Question: : How to efficiently query and update entities having relationships to other entities?
Here's an interesting data modeling scenario with two tables that has been puzzling me:
'''
Entities { ID, Name, ScalarValue }
ComponentEntities { AggregateEntityID, ComponentEntityID, quantity }
'''
'AggregateEntityID' and 'ComponentEntityID' are foreign keys to the 'Entities' table.
'''
Drinks { ID, Name, Alcohol% }
DrinkIngredients { CocktailID, IngredientID, amount }
Drinks { 1, "Vodka", 40% }
Drinks { 2, "Tomato juice", 0% }
Drinks { 3, "Tabasco", 0% }
Drinks { 4, "Bloody mary", - }
DrinkIngredients { 4, 1, 0.2 } // Bloody mary has 0.2*Vodka
DrinkIngredients { 4, 2, 0.7 } // Bloody mary has 0.7*Tomato juice
DrinkIngredients { 4, 3, 0.1 } // Bloody mary has 0.1*Tabasco
'''
If we wanted to get Bloody Mary's alcohol contents, we would 'SELECT * FROM DrinkIngredients WHERE CocktailID == 4'.
Pretty standard; nothing weird there. Lisa likes to make it a bit sweeter by adding some Passion to it:
'''
Drinks { 6, "Passion", 13% }
Drinks { 7, "Bloody Mary Pink", - }
DrinkIngredients { 7, 4, 0.8 } // Bloody Mary Pink has 0.8*Bloody Mary
DrinkIngredients { 7, 6, 0.2 } // Bloody Mary Pink has 0.2*Passion
'''
Lisa's mum has been tasting these for so long that she believes she has found the ultimate blend between the two:
'''
Drinks { 8, "Bloody Milf", - }
DrinkIngredients { 8, 4, 0.45 } // Bloody Milf has 0.45*Bloody Mary
DrinkIngredients { 8, 7, 0.55 } // Bloody Milf has 0.55*Bloody Mary Pink
'''
Add couple more of these levels and we have a deep relational recursion. The only restriction is that entity cannot consist of itself.
This seem to form a <URL>.
RDBMS: One way to "cache" the data would be to calculate relevant data and store it in the Entity itself (or perhaps in another table). In the example above, the alcohol content for Bloody Mary would calculated once when it's created and stored in its Alcohol% field. In this case, updates become expensive because we have to update every drink (along with the whole dependency hierarchy) consisting of the updated one.
## Questions
RDBMS: Is there a better way to get to the leaf values (drinks that don't consist of other ones) than getting the "parent" drink until a leaf drink is reached?
Both, RDBMS and NoSQL, have a problem with this: one way or the other.
Bottom-line: is this even practical and feasible?

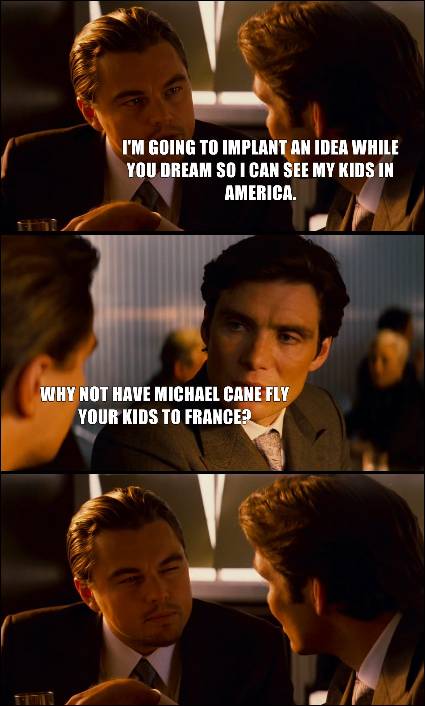
Answer: "RDBMS: Is there a better way to get to the leaf values (drinks that don't consist of other ones) than getting the "parent" drink until a leaf drink is reached?"
Don't understand this. Drinks that don't consist of other ones has nothing to do with recursion. It's a simple EXCEPT or WHERE NOT EXISTS.
And "getting to the leaf values" (given a parent) will inevitably require traversing the tree, regardless of the data structure (relational or hierarchical) used to model it, wouldn't you think ?
Both, RDBMS and NoSQL, have a problem with this: one way or the other.
RDBMS don't really have a problem with this. The problem was already identified a few decades ago (80's or so), and was addressed by amending the relational algebra with a transitive closure operation, and a generalized version of it. SQL supports this through recursive queries, and as Frank said, at least all the big dogs all support recursive queries one way or the other.
Bottom-line: is this even practical and feasible?"
Writing recursive queries isn't exactly trivial if you've never done it before. Does that make it "unpractical" ? I wouldn't know.